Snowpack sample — Loveland Pass, Silver Plume, Colorado, USA (2/11/26, 12:00 PM MST)
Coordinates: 39.663, -105.886
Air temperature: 35 °F
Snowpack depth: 82 cm
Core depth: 40 cm
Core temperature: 23 °F
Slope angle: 13°, slope face: 12°
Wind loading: high
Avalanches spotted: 1
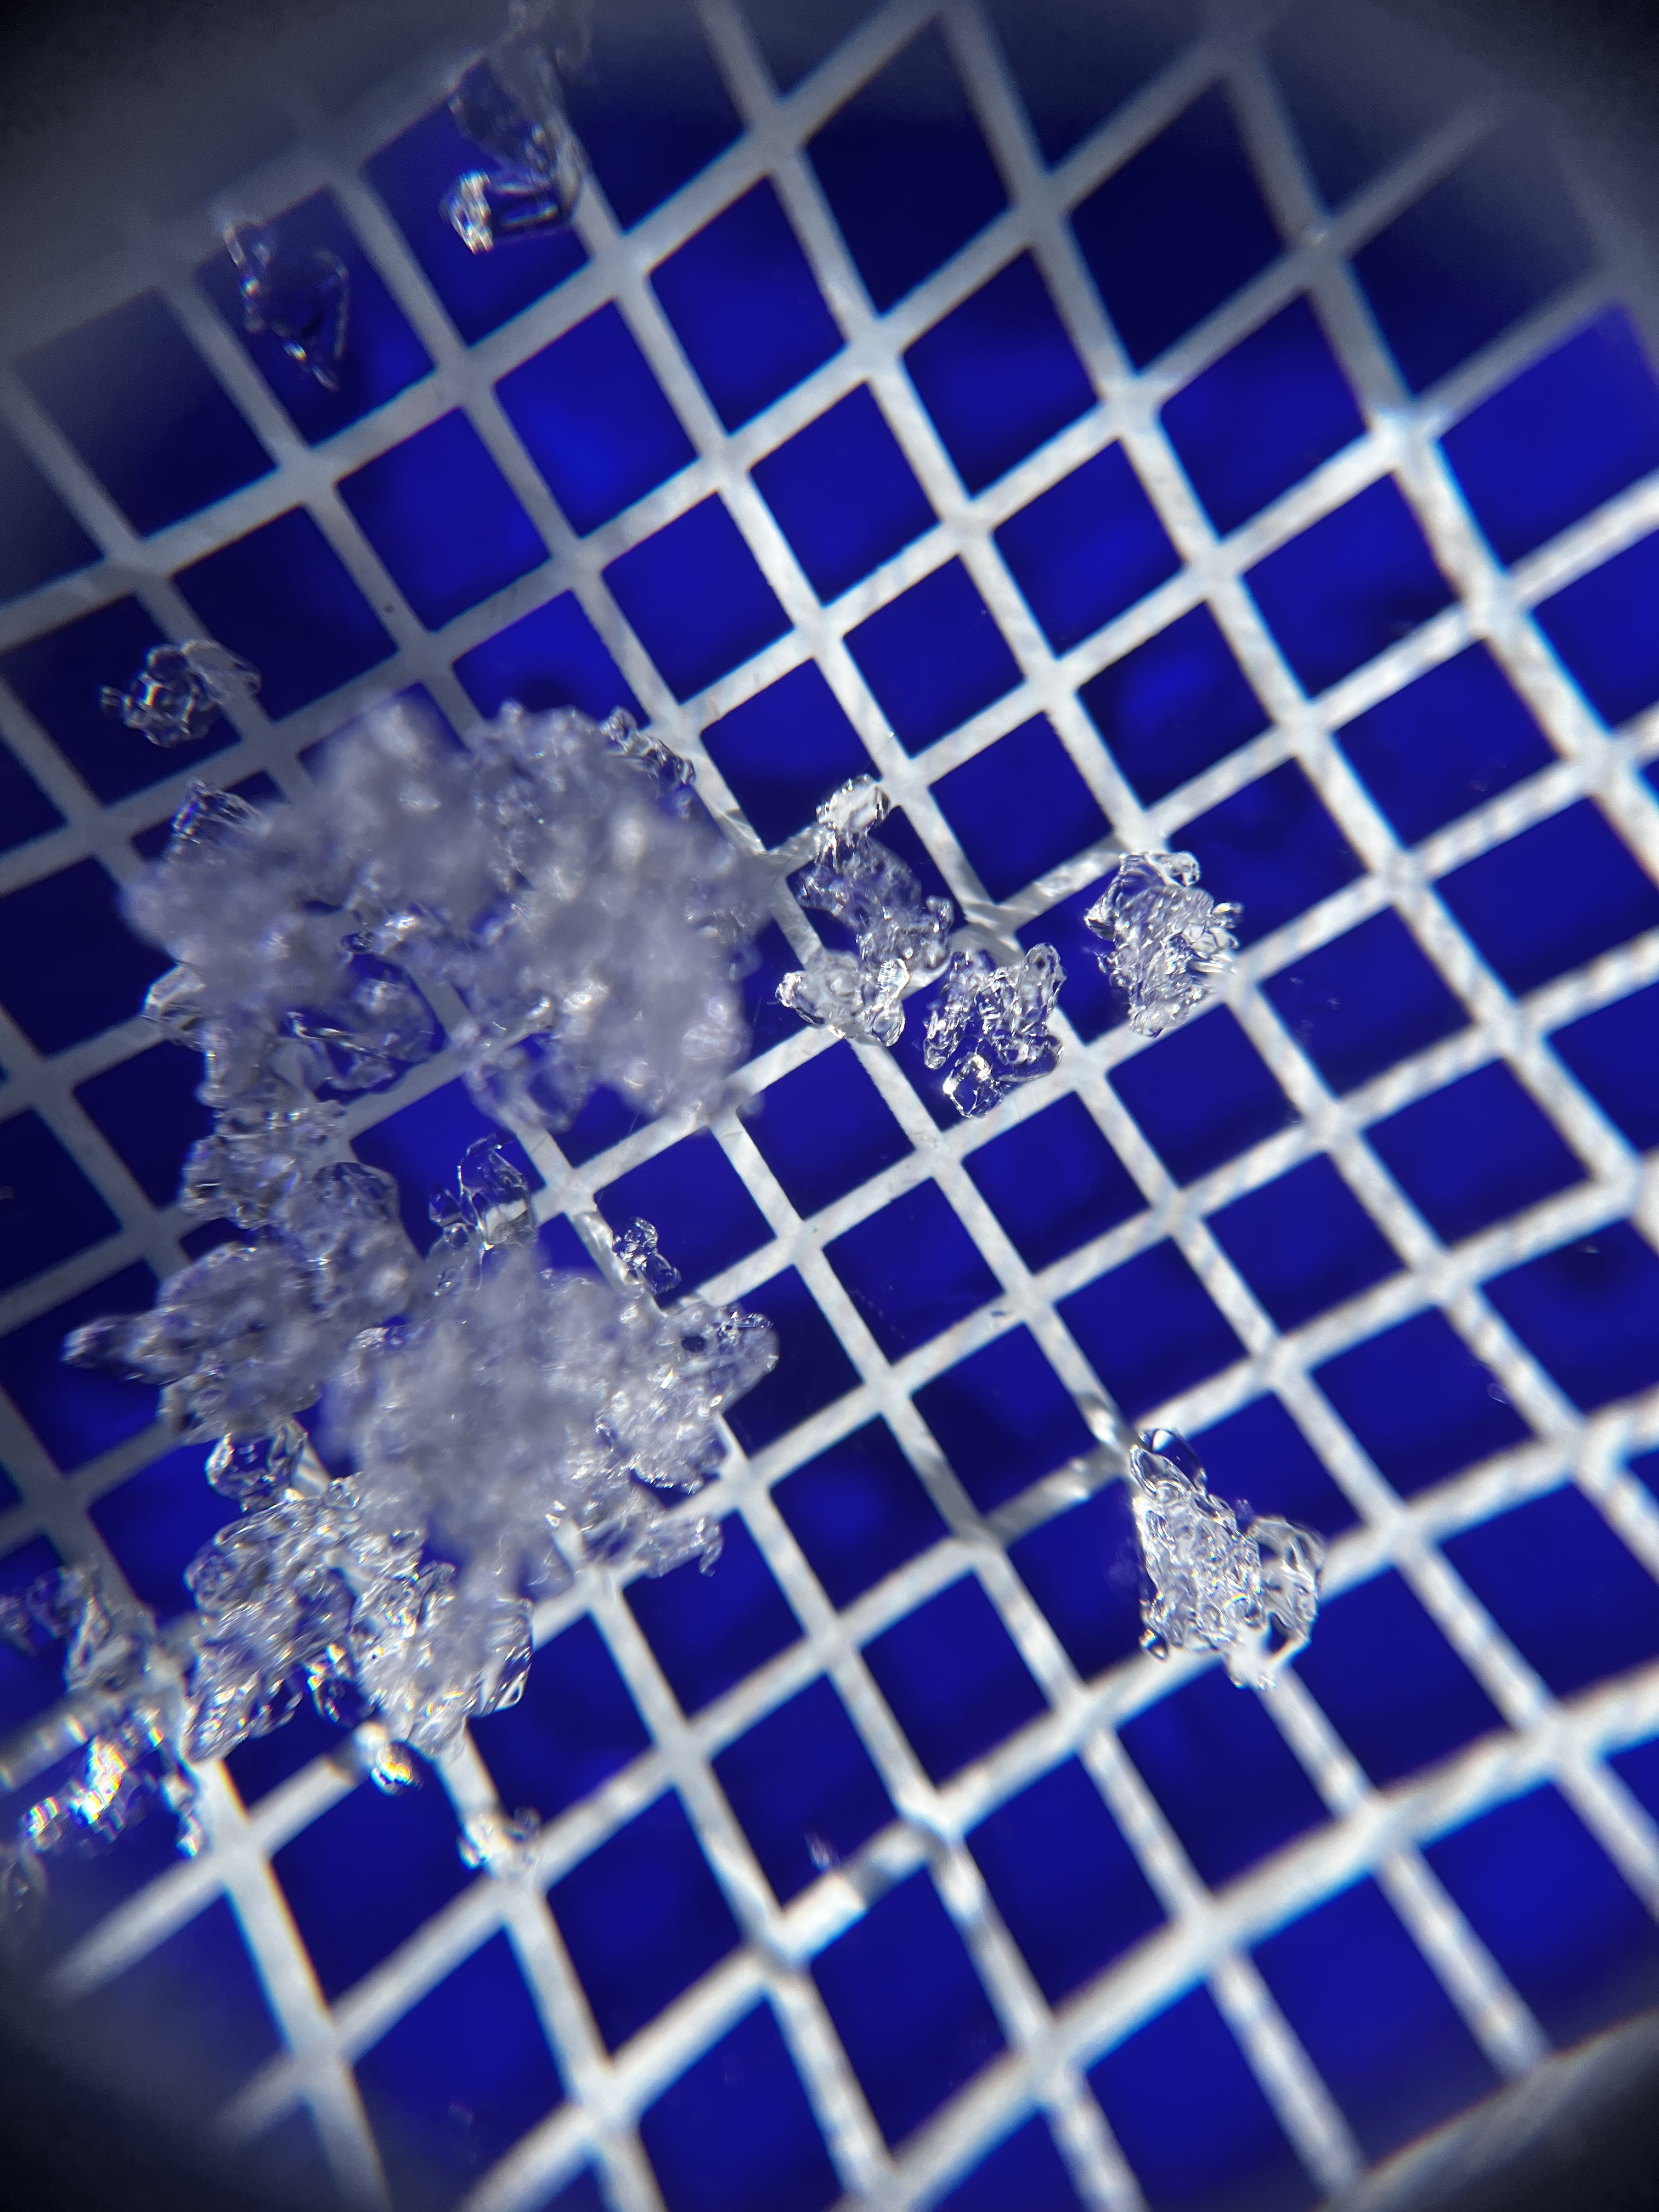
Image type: magnified_profile
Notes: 1 small avalanche spotted on the north side of the bowl, lots of wind loading